Question: Suggest a method/algorithm to track the center point of the feature,

the features is part of a video. As the video is played, the feature keeps moving around but never goes out of the rectangle of size shown in figure.
I wish to track the center point over the duration of the video.
*the red point is not part of the image. I have overlaid it to show the center point I wish to track.
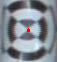
Answer: A very simple way:
1. create an image with the pattern to recognize
2. do cross-correlation along X and Y with your frames
3. select the peaks of the X and Y correlation signals to identify position
There must be a lot of material around .. start here <URL>